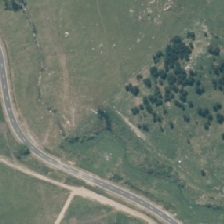
Land cover: low_producing_grassland